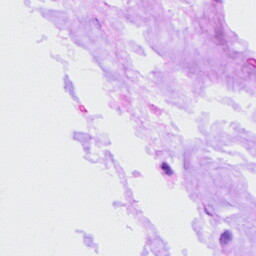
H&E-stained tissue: Ovarian